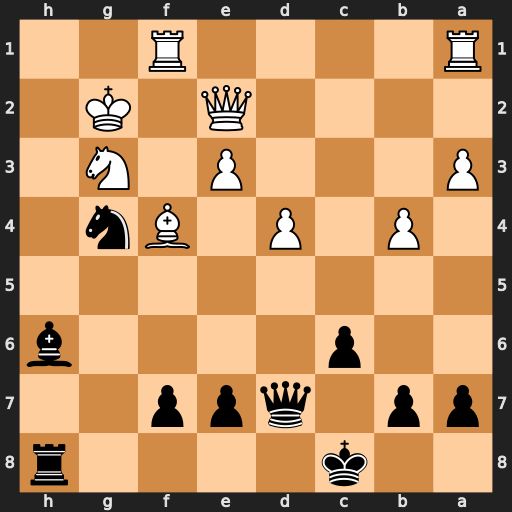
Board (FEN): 2k4r/pp1qpp2/2p4b/8/1P1P1Bn1/P3P1N1/4Q1K1/R4R2
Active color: b
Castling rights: -
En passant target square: -
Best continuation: Bxf4 Rxf4 Rh2+